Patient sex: M
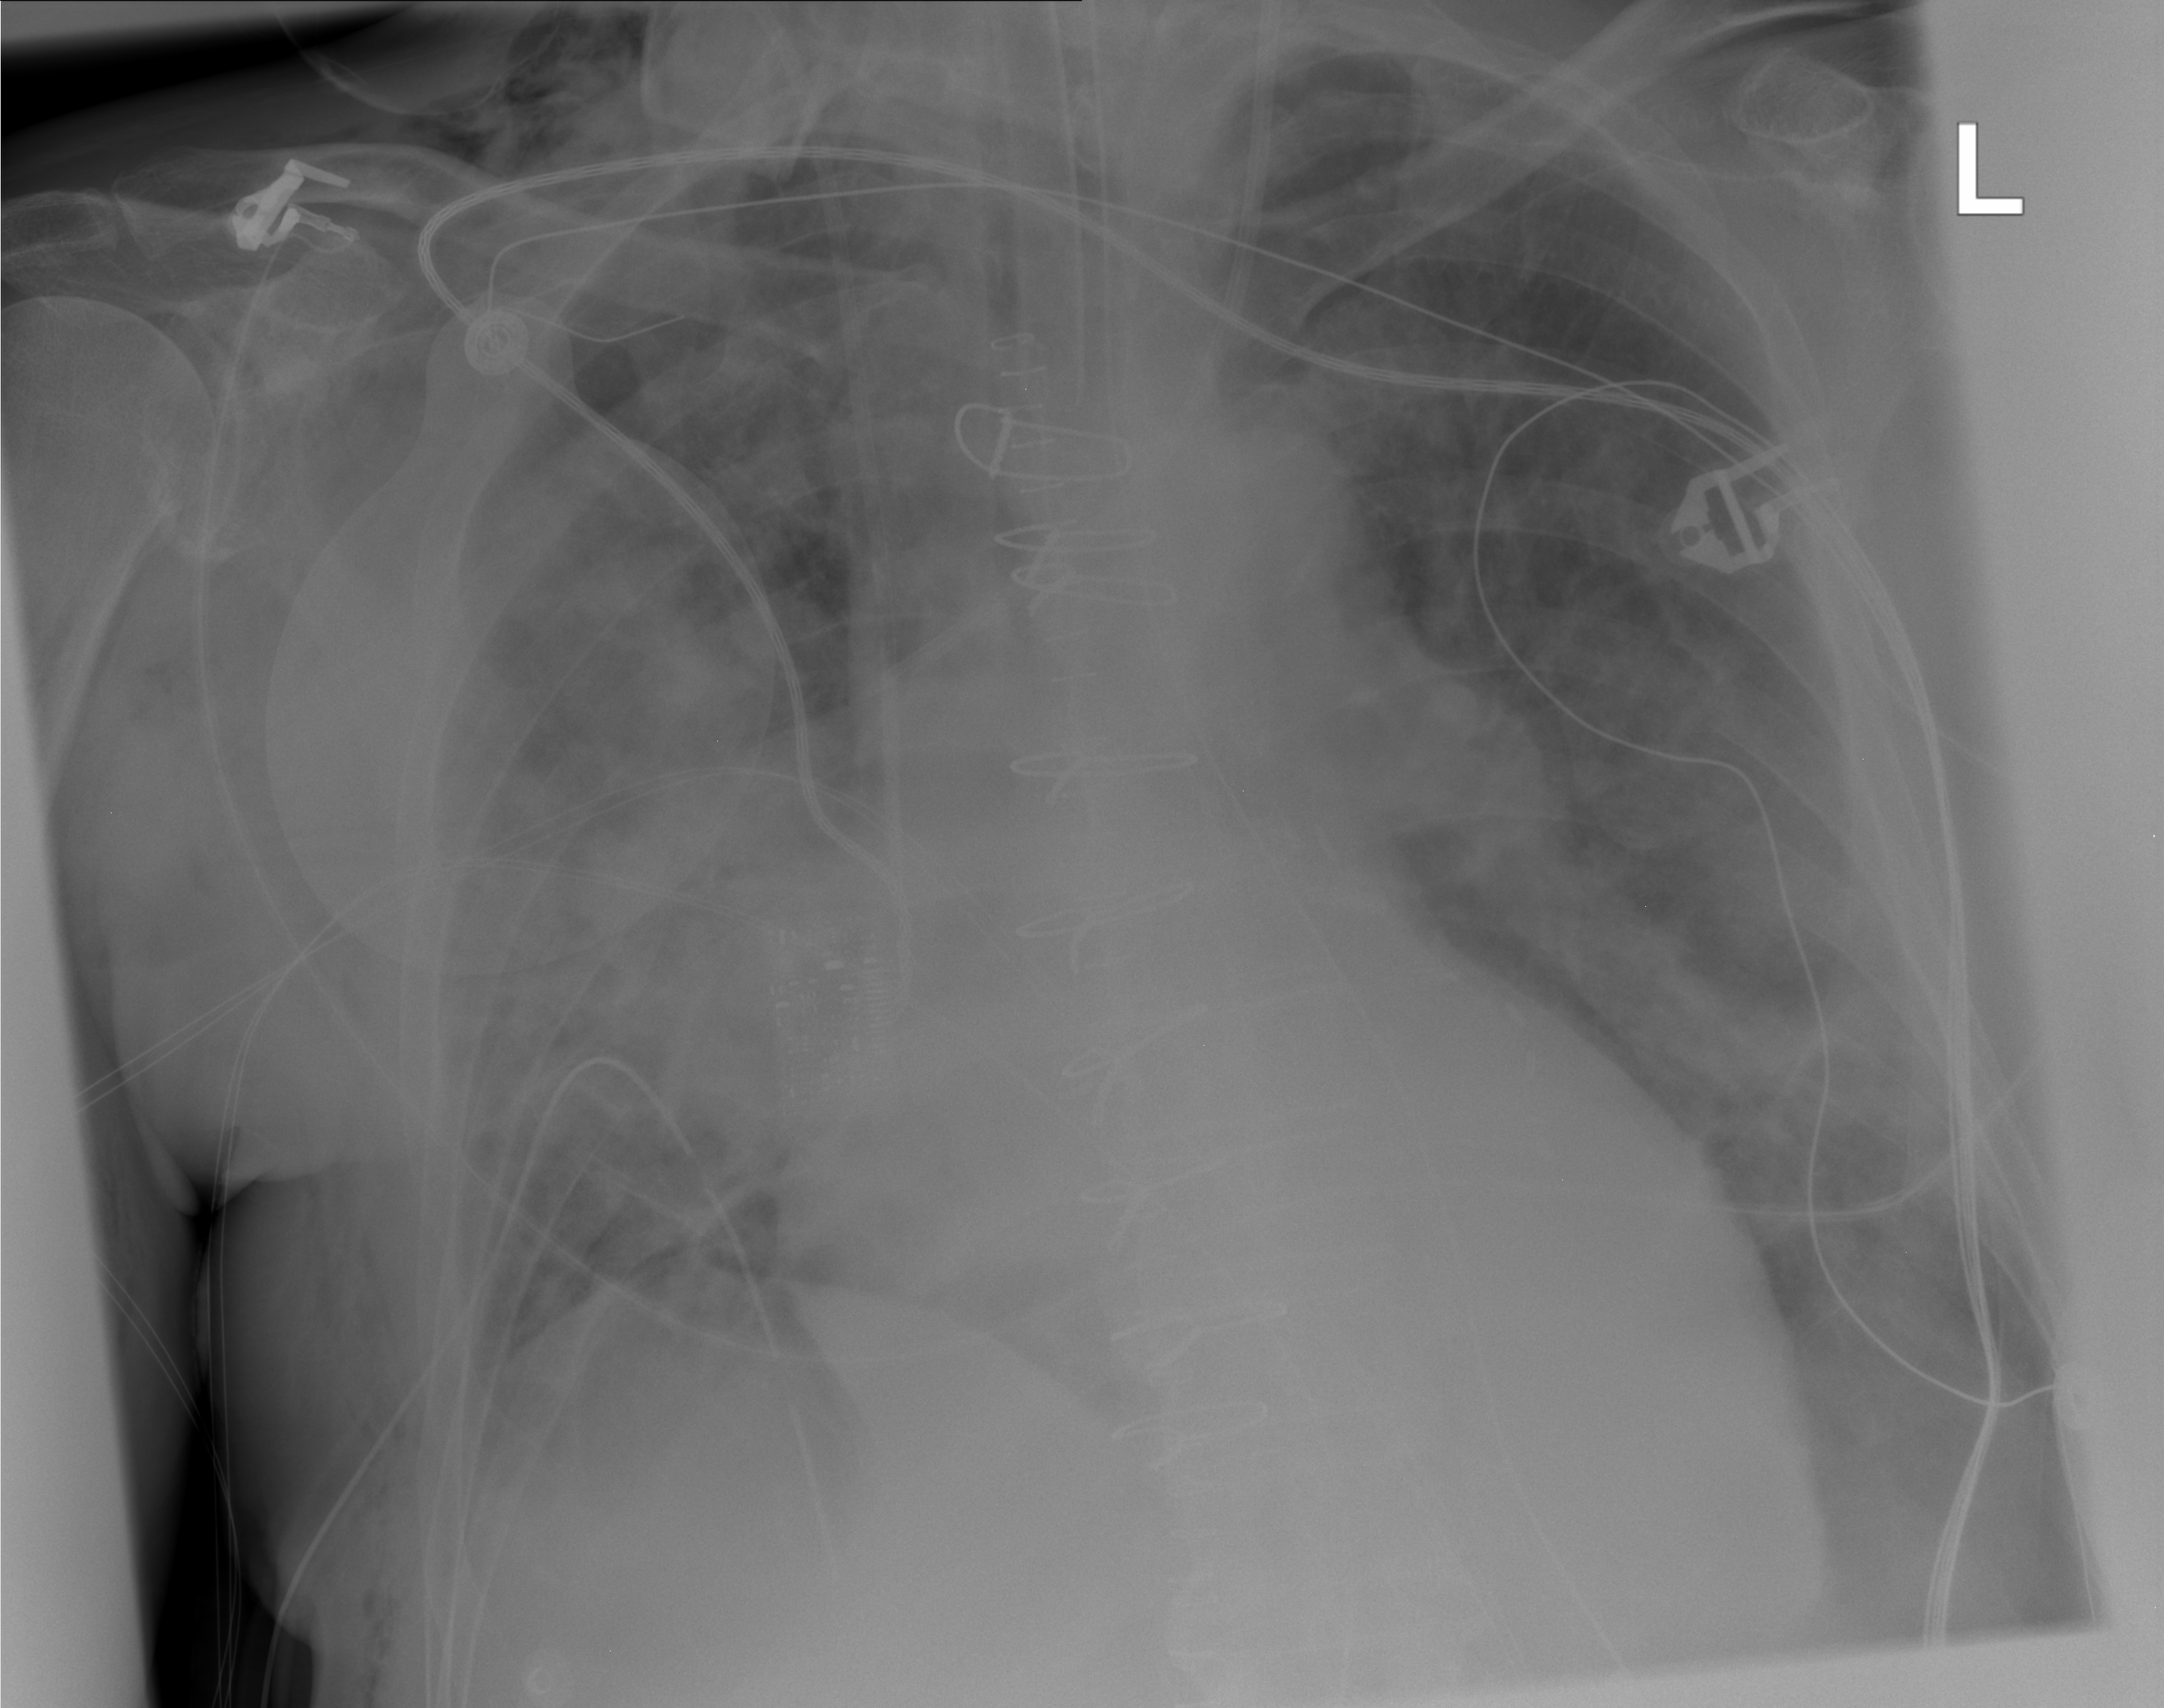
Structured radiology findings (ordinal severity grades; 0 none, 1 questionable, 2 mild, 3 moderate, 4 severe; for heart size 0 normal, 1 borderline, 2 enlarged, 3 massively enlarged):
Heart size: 2
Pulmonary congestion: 2
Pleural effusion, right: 0
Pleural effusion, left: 2
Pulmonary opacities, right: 3
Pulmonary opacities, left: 2
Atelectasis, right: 2
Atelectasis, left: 2